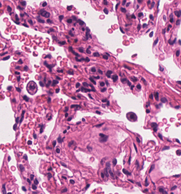
Tumor epithelial tissue: no
Tumor-associated stroma tissue: no
Normal tissue: yes